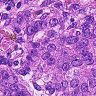
Metastatic tissue present: yes